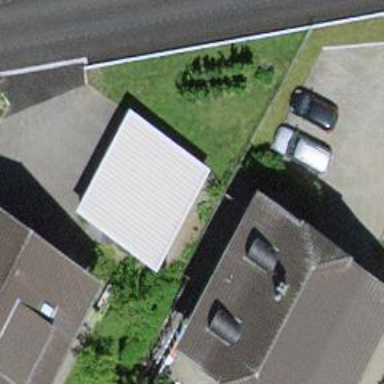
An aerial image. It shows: Garage.